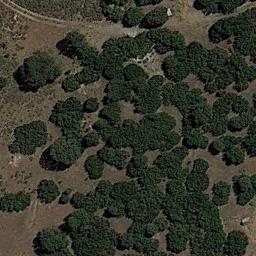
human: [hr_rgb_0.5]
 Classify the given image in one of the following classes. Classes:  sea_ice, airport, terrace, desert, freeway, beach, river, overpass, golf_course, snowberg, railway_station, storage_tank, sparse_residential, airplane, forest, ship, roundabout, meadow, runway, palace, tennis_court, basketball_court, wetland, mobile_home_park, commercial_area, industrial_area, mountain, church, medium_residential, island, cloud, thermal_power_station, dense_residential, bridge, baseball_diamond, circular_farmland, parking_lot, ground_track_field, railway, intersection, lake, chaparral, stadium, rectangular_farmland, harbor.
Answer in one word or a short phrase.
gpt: chaparral